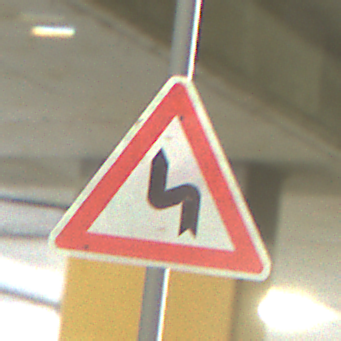
Verkehrszeichen: DoppelkurveZunaechstLinks
Umgebung: Indoor, Special
Tageszeit: NotSpecified
Wetter: NotSpecified
Licht: Artificial
Jahreszeit: NotSpecified
Kontrast: HighContrast